Question: I want to understand a bit more on 'git rebase'.
Assume I have this workflow, would 'git rebase' be useful here?
And if so, what would be the command to migrate commits X to Z (assuming not using cherry-pick) from 'MASTER' to 'BRANCH'.

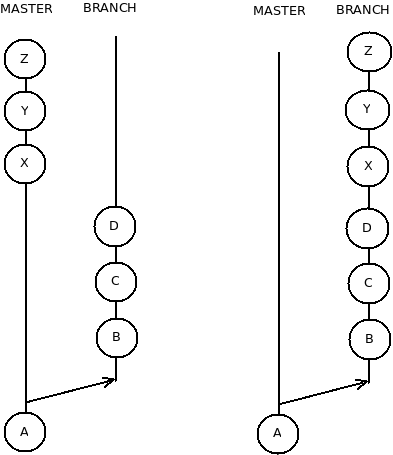
Answer: Believe it or not, you are actually rebasing 'master' on 'branch' !
Here are the commands you could use to achieve this:
'''
git checkout master # checkout the master branch
git checkout -b newbranch # create new branch based on master
git rebase branch # rebase on 'branch'
'''
Keep in mind I created a new branch called 'newbranch' which will appear the way you want it. It is up to you as to what you want to do with the original 'branch'. Now 'newbranch' will look like this:
'''
A--B--C--D--X--Y--Z
'''
A more typical workflow would be to bring new changes from 'master' into 'branch' by rebasing the latter on the former, i.e.:
'''
git checkout branch
git rebase master
'''
This would leave 'branch' looking like this:
'''
A--X--Y--Z--B--C--D
'''